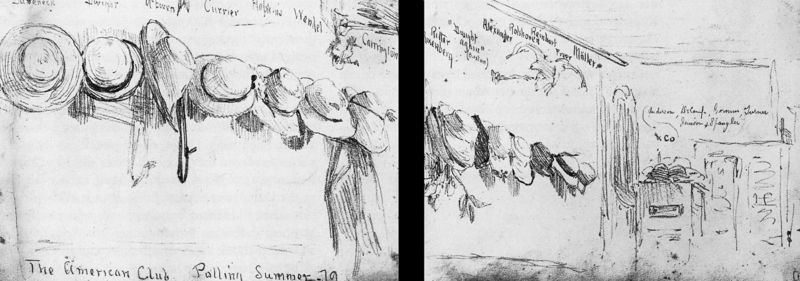
Titel: Der amerikanische Club in Polling
Künstler: John White Alexander
Schlagwörter: vogel, frau, hut, hüte, raum, schwarz, skizze, stroh, zeichnung, wand, ofen, schrift, sommer, amerika, club, strohhut, hutbänder, strohhüte, schwarzweiß, text, beschriftung, namen, damenhut, gefängnis, garderobe, bänder, englisch, handschrift, inschriften, briefkasten, strohhalm, american, garberobe, amerikanischer sommer